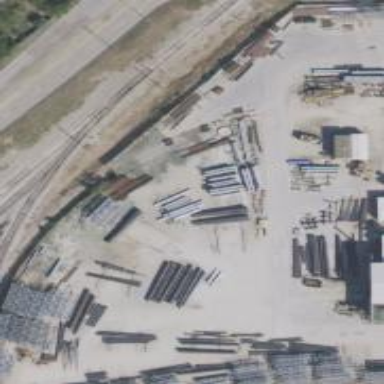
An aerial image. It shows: Rail spur service.